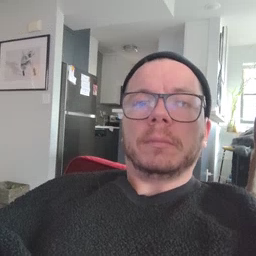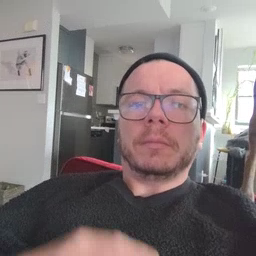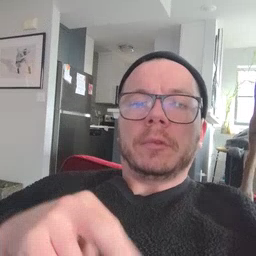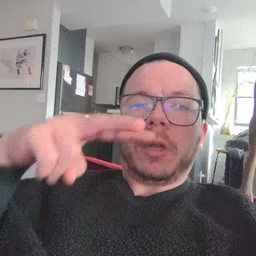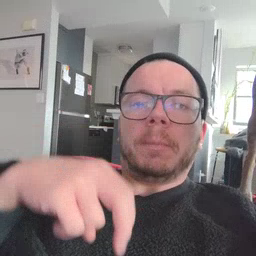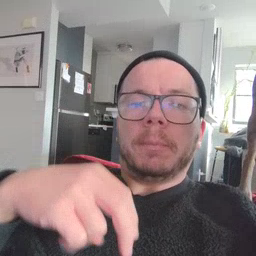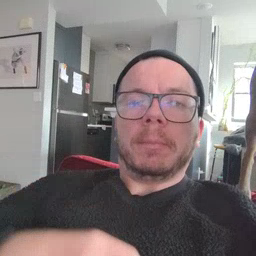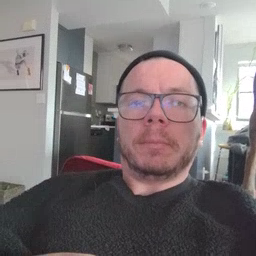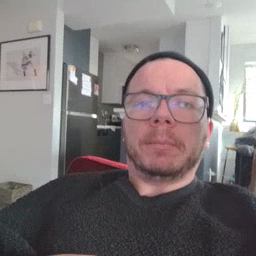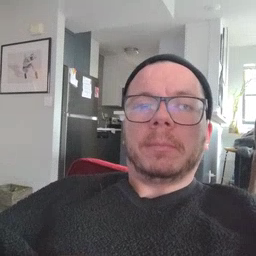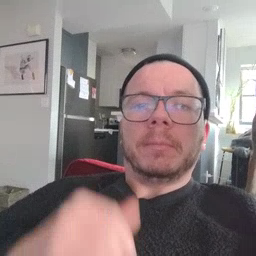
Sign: jump